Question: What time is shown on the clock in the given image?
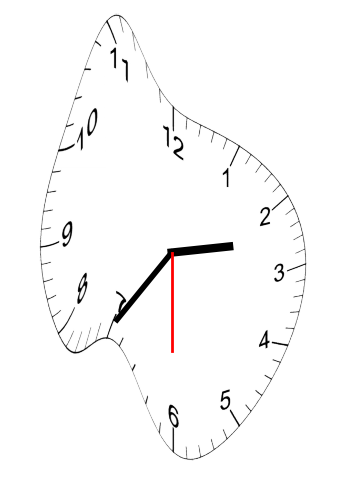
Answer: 02:35:30